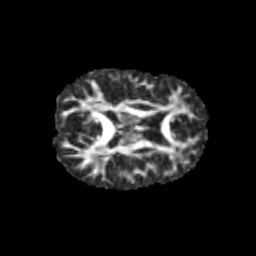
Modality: FA
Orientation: axial
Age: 12
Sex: female
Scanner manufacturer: siemens
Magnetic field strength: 3 T
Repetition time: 3.8 s
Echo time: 0.07 s